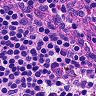
Metastatic tissue present: no